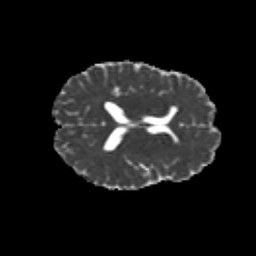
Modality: MD
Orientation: axial
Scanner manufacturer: siemens
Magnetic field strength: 3 T
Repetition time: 6.8 s
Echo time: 0.093 s